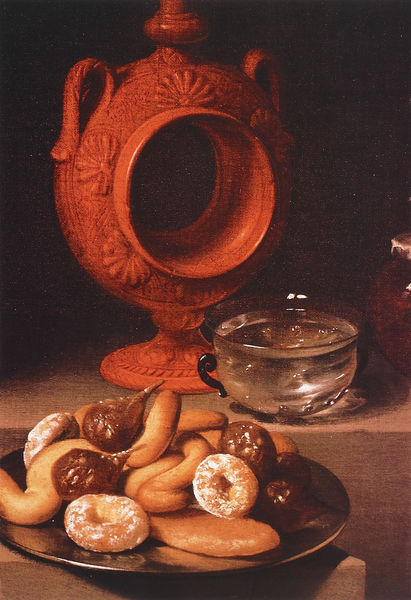
Titel: Stilleben mit Spanschachteln, Gefäßen, kandierten Früchten und Gebäck
Künstler: Juan van der Hamen y León
Institution: Washington, National Gallery of Art
Schlagwörter: wasser, glas, lampe, tisch, rot, flasche, schale, silber, teller, niederlande, gold, realismus, kreis, rund, feigen, früchte, henkel, keramik, stilleben, stillleben, vase, tasse, tee, foto, gefäß, kuchen, chardin, süsses, idealismus, karaffe, gebäck, feige, römisch, backwaren, ror, kringel, kekse, neuzeit, krapfen, plätzchen, rotwasser, gebäcl, kipferl, stilleben mit vase, zuckerzeug, bwassser, fettgebäck